Interaction volume radius: 10 \u00c5
Interaction volume height: 20 \u00c5
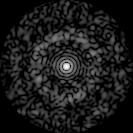
Disorder parameter: 0.8318